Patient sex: M
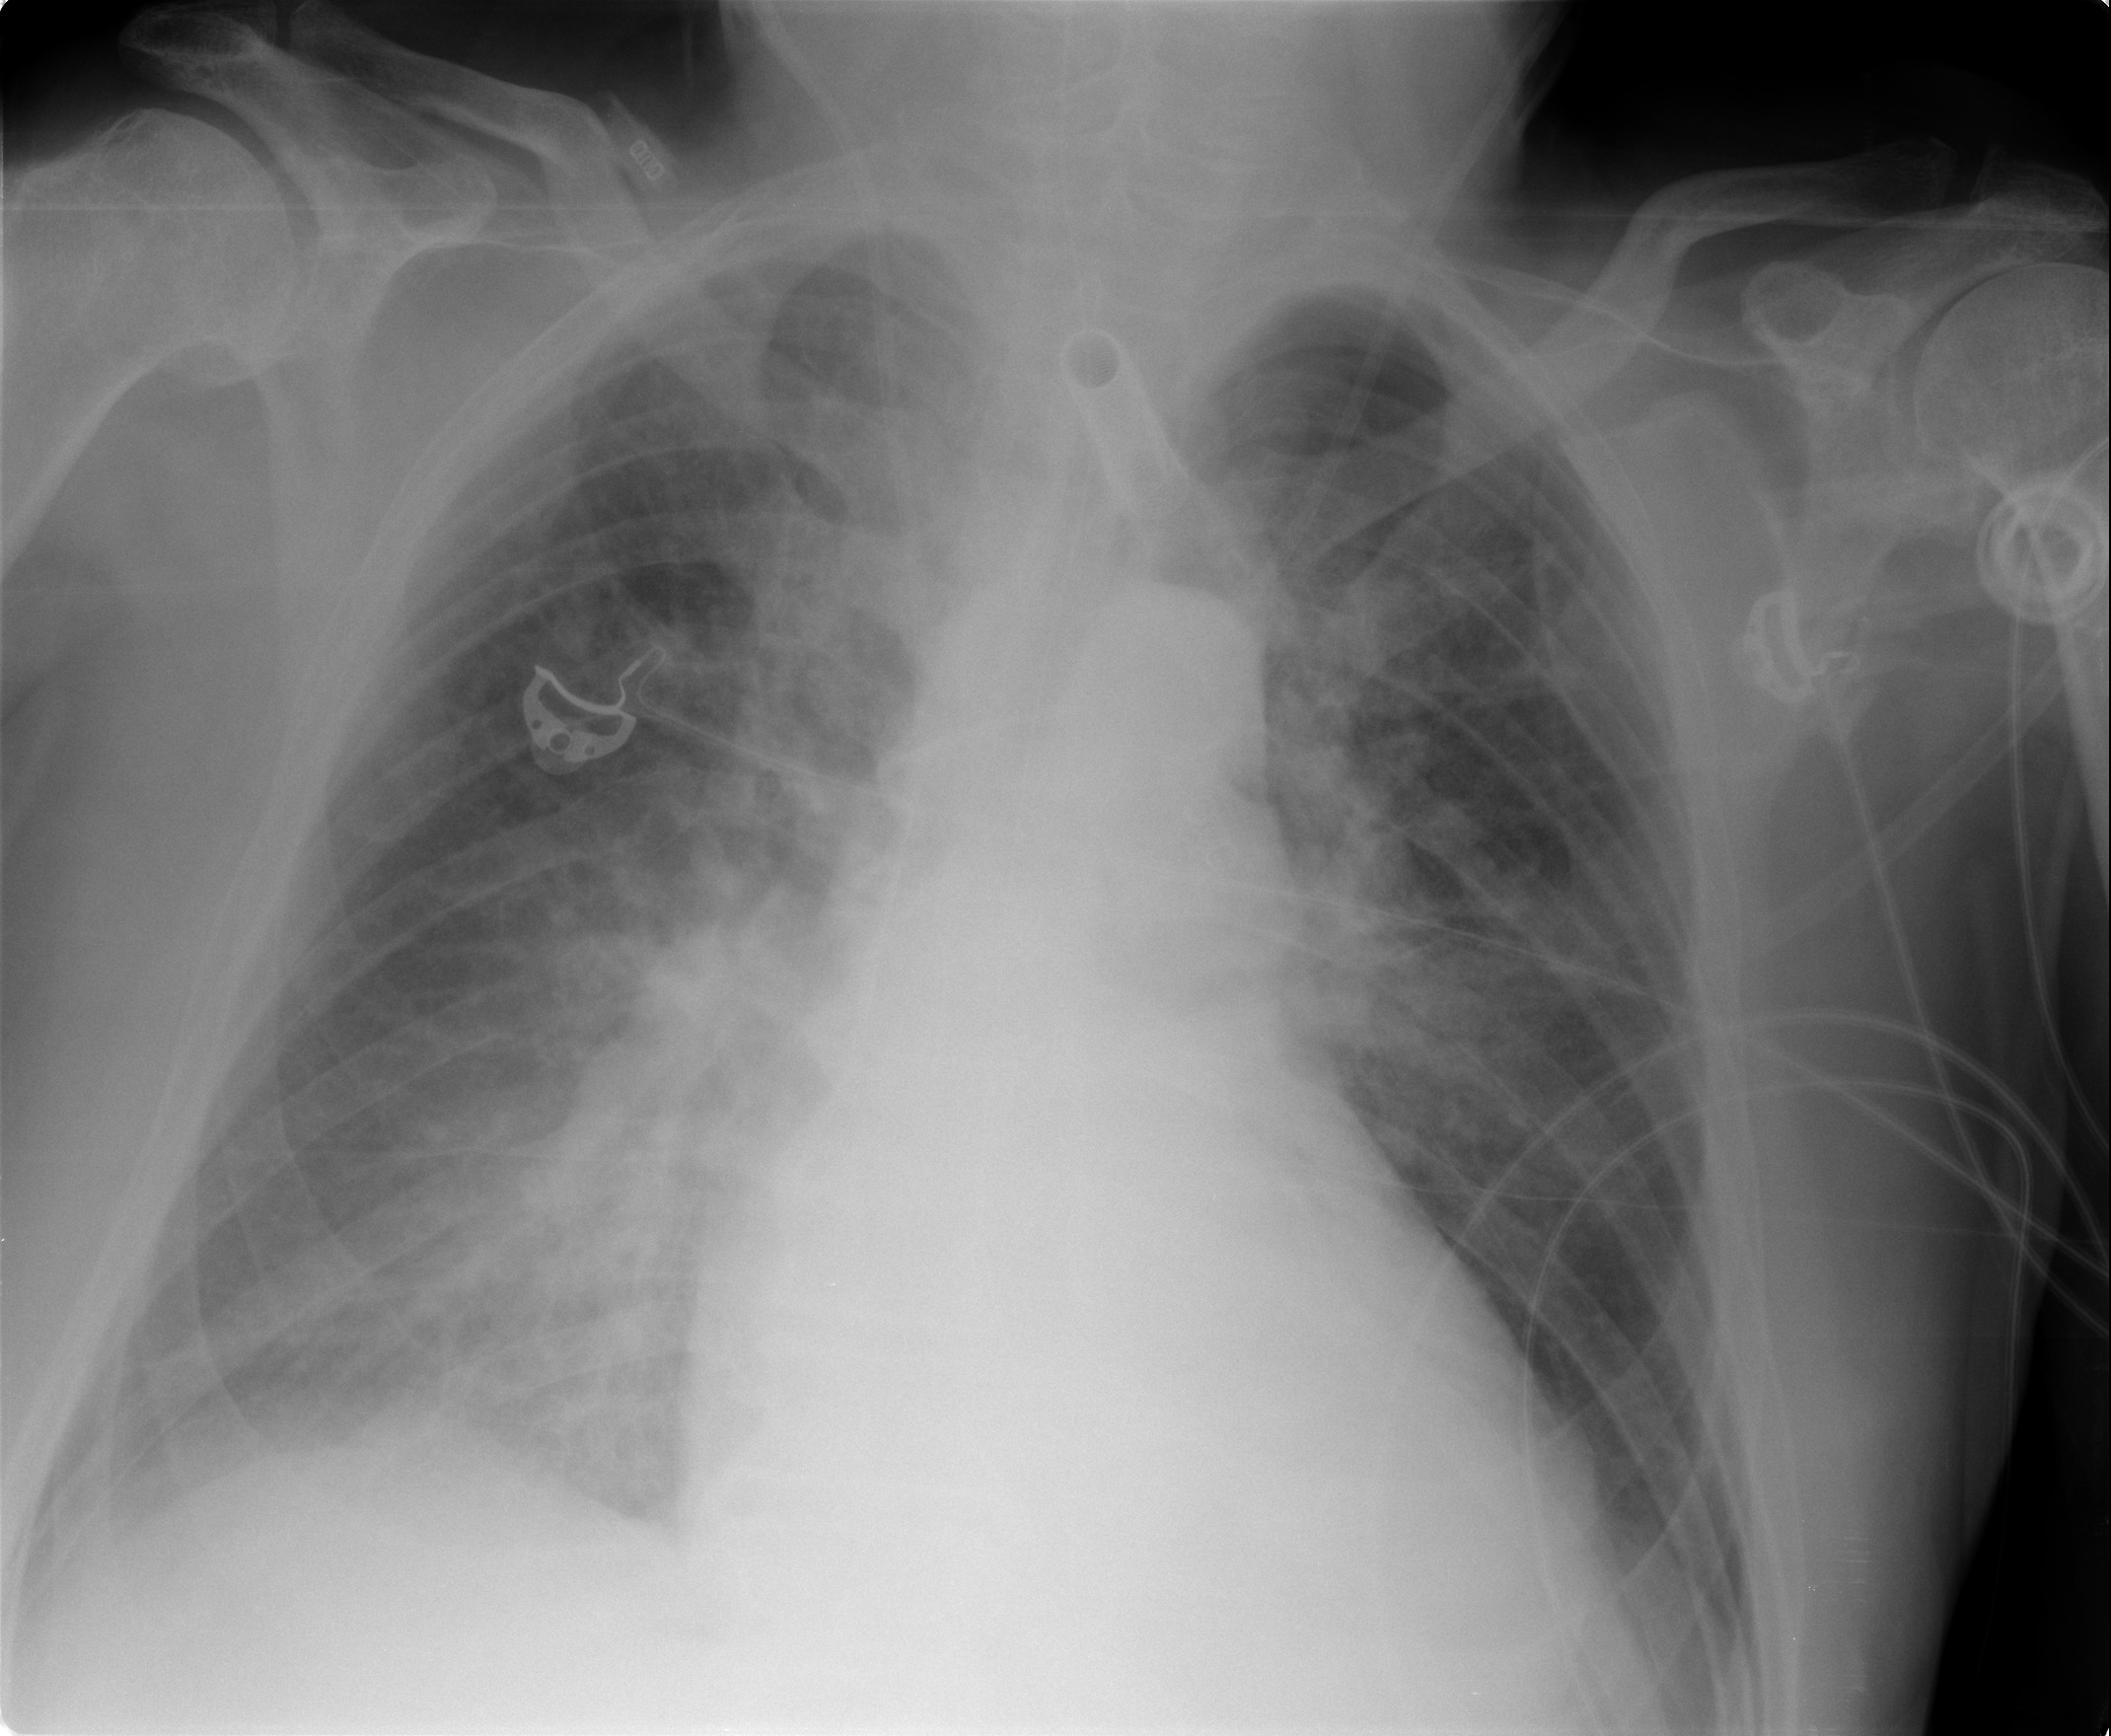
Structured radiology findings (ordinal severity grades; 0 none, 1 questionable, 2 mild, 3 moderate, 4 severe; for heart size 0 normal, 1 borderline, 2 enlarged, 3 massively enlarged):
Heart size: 2
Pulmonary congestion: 3
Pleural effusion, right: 1
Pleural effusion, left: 2
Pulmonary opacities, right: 3
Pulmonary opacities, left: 2
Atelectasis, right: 2
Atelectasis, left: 2